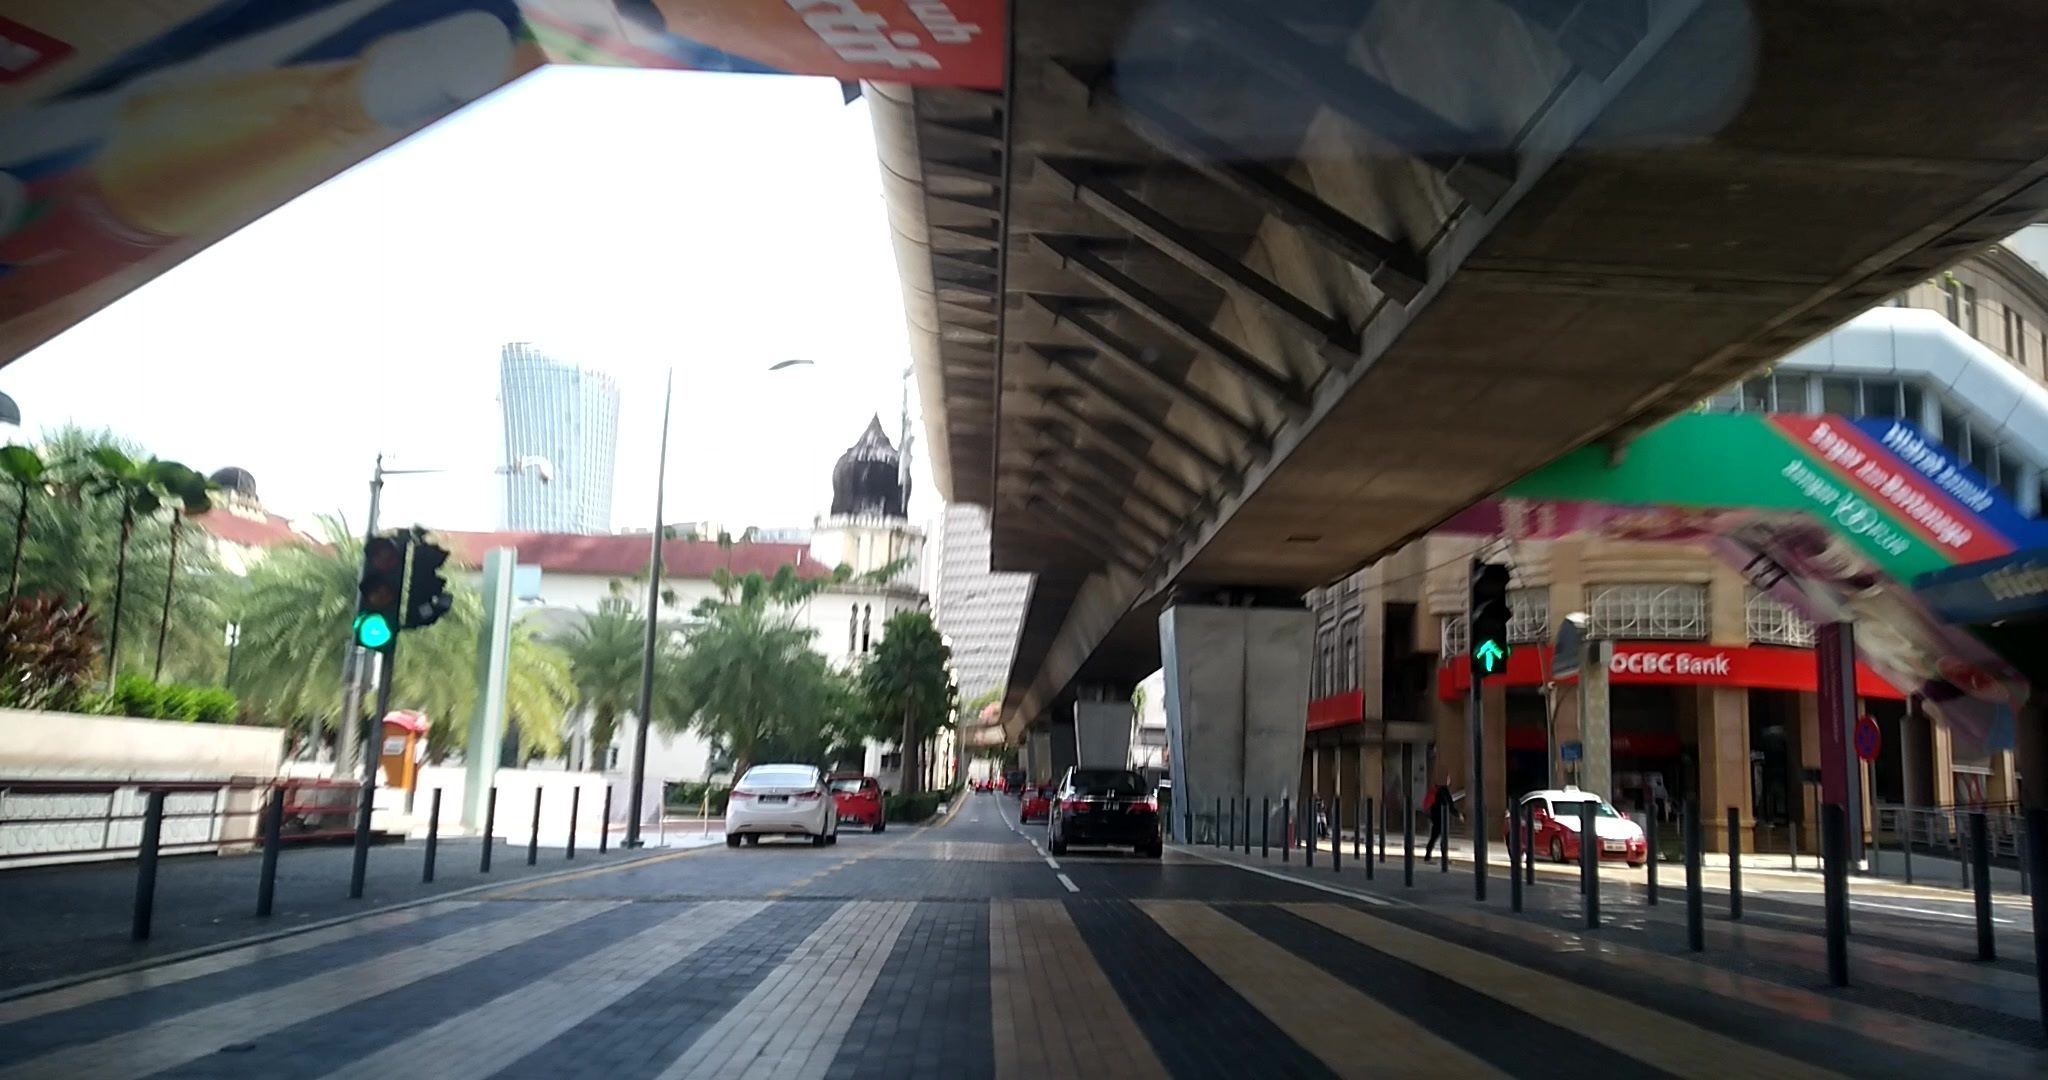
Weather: clear
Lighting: day
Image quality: good
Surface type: walking surface
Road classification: footway, corridor, steps
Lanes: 2
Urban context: urban centre
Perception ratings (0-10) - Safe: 6.73, Lively: 9.01, Beautiful: 4.44, Boring: 0.55, Depressing: 3.14, Wealthy: 6.9